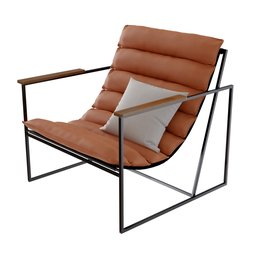
Label: furniture